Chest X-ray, PA view. Patient: 57 years old, sex F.
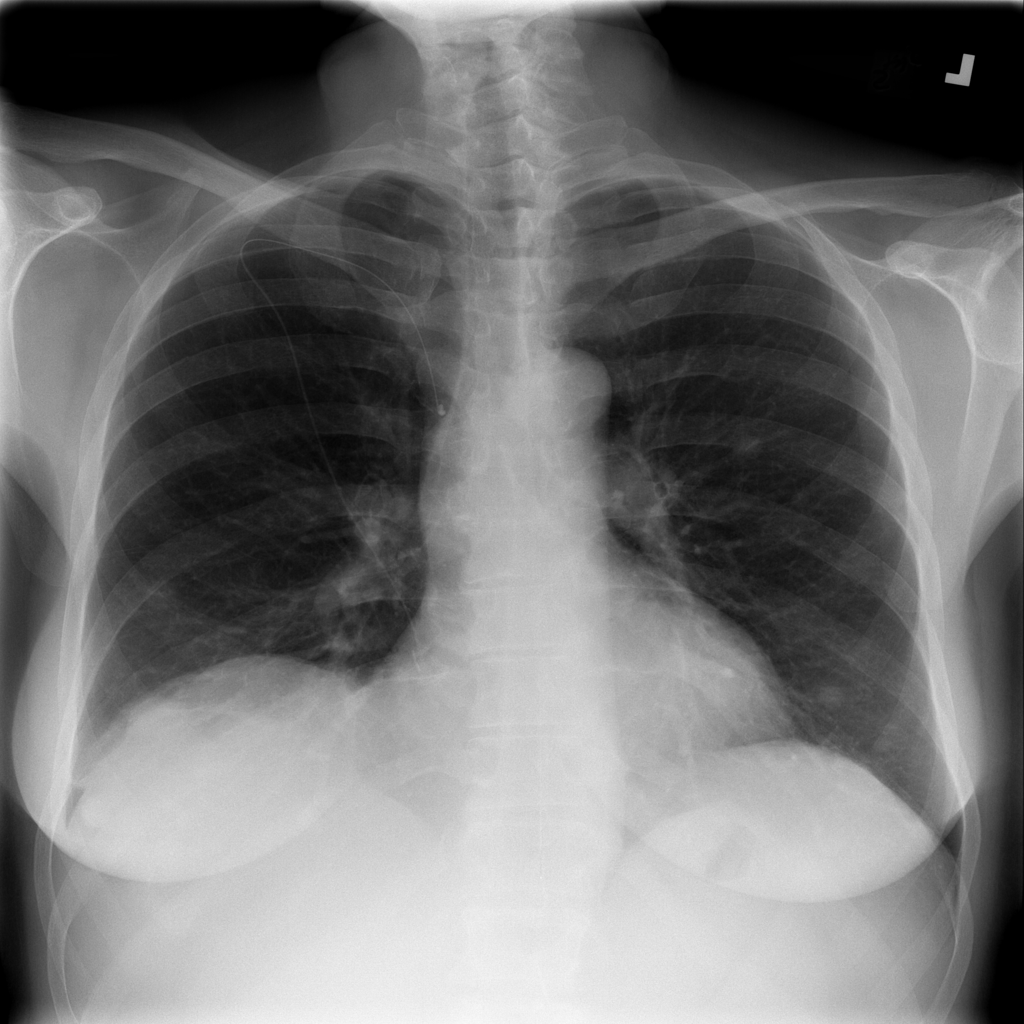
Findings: No Finding